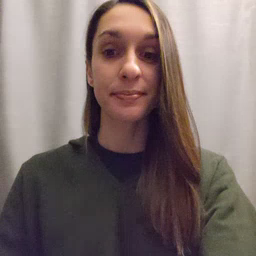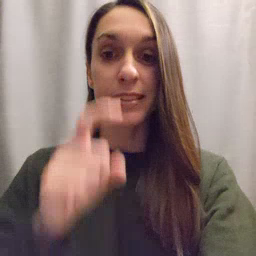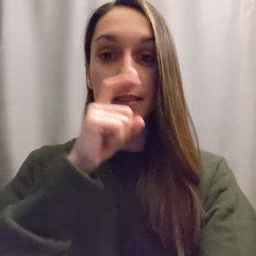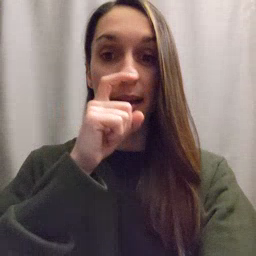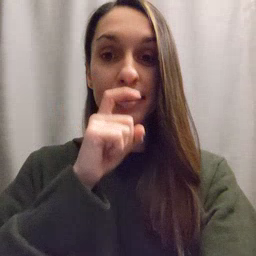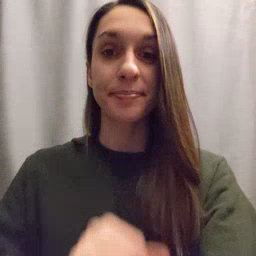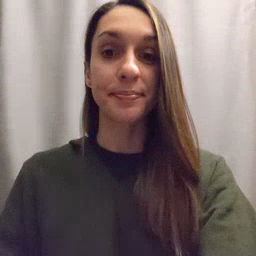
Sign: doll